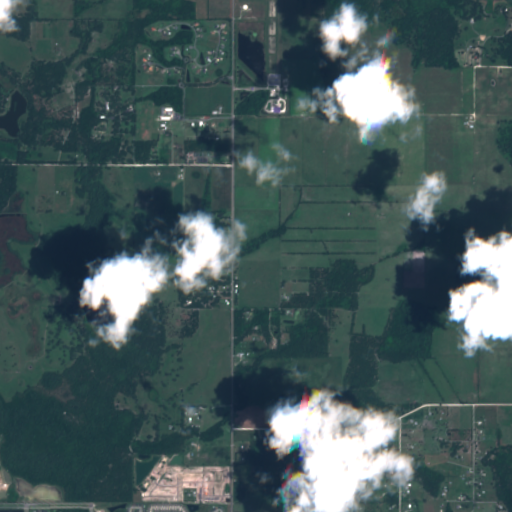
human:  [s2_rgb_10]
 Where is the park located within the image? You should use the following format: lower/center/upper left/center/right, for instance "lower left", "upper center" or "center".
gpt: The park is located in the lower left of the image.
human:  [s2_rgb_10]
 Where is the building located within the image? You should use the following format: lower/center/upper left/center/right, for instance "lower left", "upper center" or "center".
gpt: The building is located in the upper left of the image.
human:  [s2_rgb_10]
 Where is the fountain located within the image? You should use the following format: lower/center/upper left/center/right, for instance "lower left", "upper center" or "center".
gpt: The fountain is located in the lower center of the image.
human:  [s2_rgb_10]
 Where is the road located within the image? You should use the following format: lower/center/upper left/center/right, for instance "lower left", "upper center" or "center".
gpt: There is no road in the image.